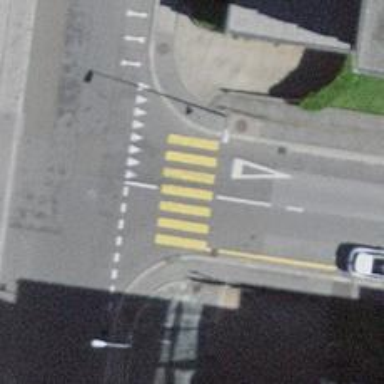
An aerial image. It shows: Zebra crossing on the road.